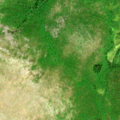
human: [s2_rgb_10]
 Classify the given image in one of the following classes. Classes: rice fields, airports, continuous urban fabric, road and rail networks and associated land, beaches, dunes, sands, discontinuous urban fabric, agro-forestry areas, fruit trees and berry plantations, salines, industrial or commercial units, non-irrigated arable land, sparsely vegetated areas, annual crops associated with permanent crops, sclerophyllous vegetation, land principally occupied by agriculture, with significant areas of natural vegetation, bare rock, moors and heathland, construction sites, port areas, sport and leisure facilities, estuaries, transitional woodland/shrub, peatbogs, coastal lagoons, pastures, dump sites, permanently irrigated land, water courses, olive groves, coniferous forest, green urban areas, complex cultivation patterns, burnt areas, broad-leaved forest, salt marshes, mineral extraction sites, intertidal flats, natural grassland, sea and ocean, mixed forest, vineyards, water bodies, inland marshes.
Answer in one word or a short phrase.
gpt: broad-leaved forest, coniferous forest, moors and heathland, peatbogs